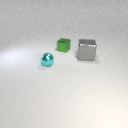
small green metal cube to the right of small cyan metal sphere